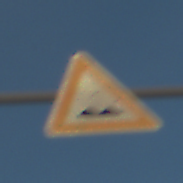
Verkehrszeichen: UnebeneFahrbahn
Umgebung: Outdoor, Suburban
Tageszeit: MorningAfternoon
Wetter: Clear
Licht: Natural
Jahreszeit: NotSpecified
Kontrast: HighContrast